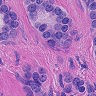
Metastatic tissue present: yes